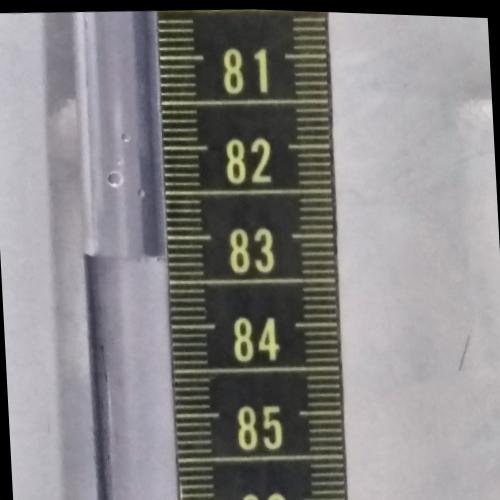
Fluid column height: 83.2 cm